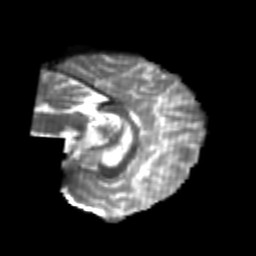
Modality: T2w
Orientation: sagittal
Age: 23
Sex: female
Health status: healthy
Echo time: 0.074 s